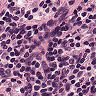
Metastatic tissue present: no